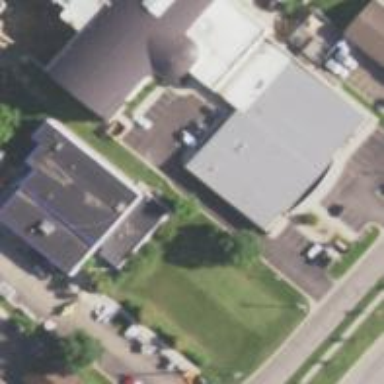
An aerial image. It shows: Building serving as veterinary clinic.